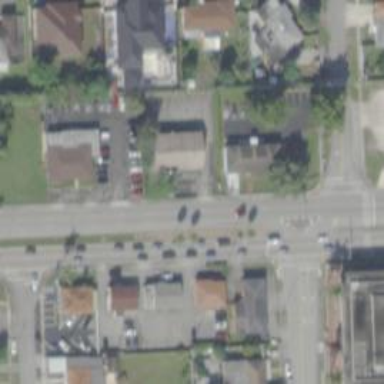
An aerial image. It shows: Primary link highway with separate asphalt sidewalk.